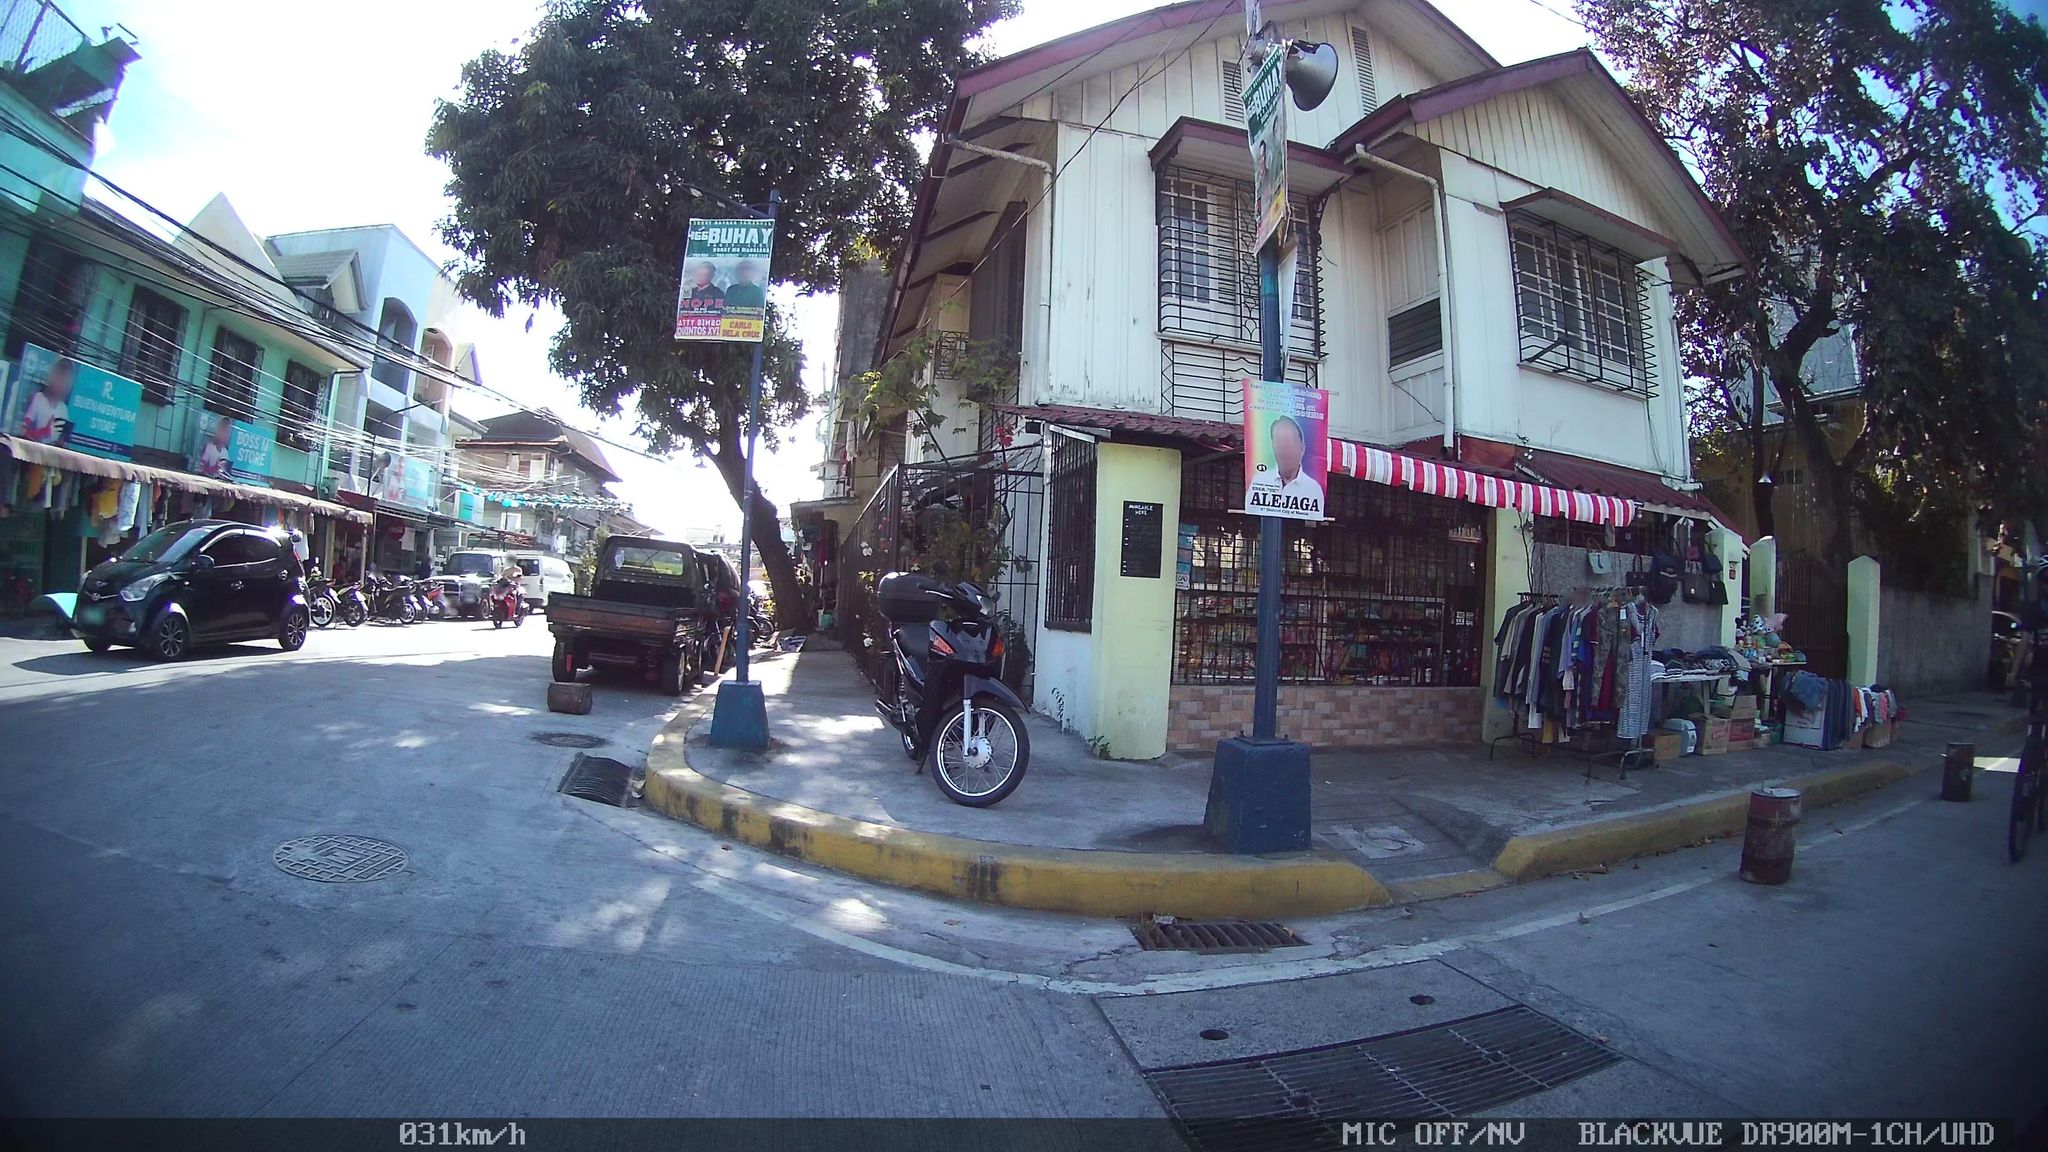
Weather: clear
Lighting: day
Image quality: good
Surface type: driving surface
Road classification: secondary
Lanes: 3
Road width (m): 9.6
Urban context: urban centre
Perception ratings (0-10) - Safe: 4.15, Lively: 7.62, Beautiful: 1.06, Boring: 2.38, Depressing: 7.79, Wealthy: 3.21